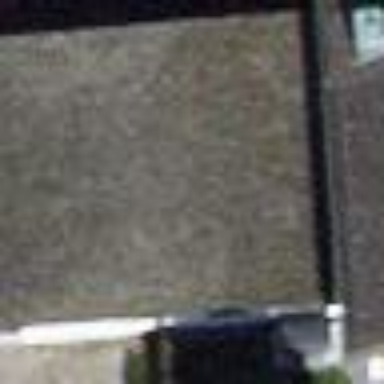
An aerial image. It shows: Building with flat roof.